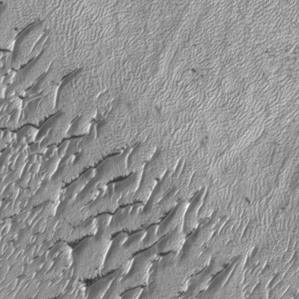
Label: frost